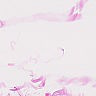
Metastatic tissue present: no